Question: I am working on a simple SSRS Report.
'''
Report Header : AccountName
Report Sub Header : Group By CustomerName, Address
In the Detail, I need Column1,Column2,Column3
'''
I am able to show the Detail section in a Table Format. I am not able to set the Report Header and Report Sub Header. How to set the Report Header Group
I kept the SQL Fiddle for Sample set of Records.
<URL>
Sample Report Design

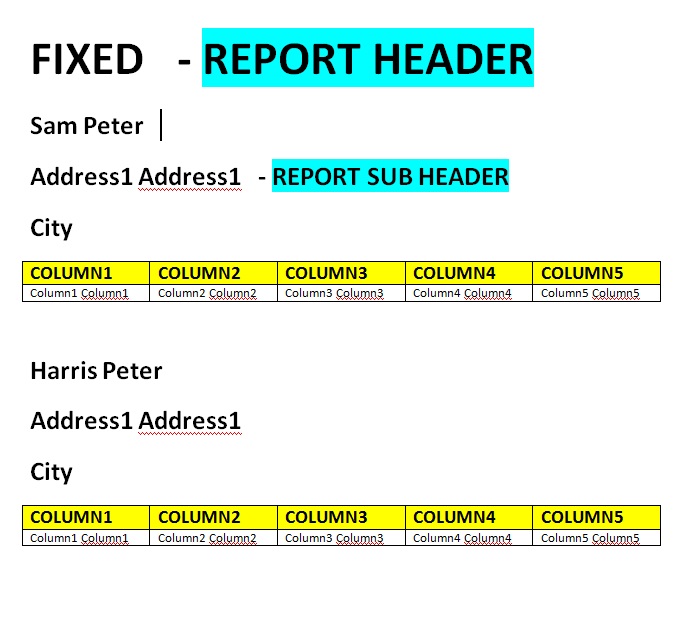
Answer: After reading your comments, and your further explanation I can tell you one thing, The formatting you have shown in your desired output is not possible.
What you want is a some text boxes along with a tablix, But as you have shown the sub-report header and client names and city fields in your report this can only be achieved using a List data region.
Table format shown can only be achieved from a tablix data region. But a hybrid report which may look like you have a tablix within your list region can be achieved as follows.(as in ssrs you cannot mix different types of data regions)
Obviously this is has very basic almost no formatting, you can spice it up a bit more with your designing abilities :)